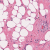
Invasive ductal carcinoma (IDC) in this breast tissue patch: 0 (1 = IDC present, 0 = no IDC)